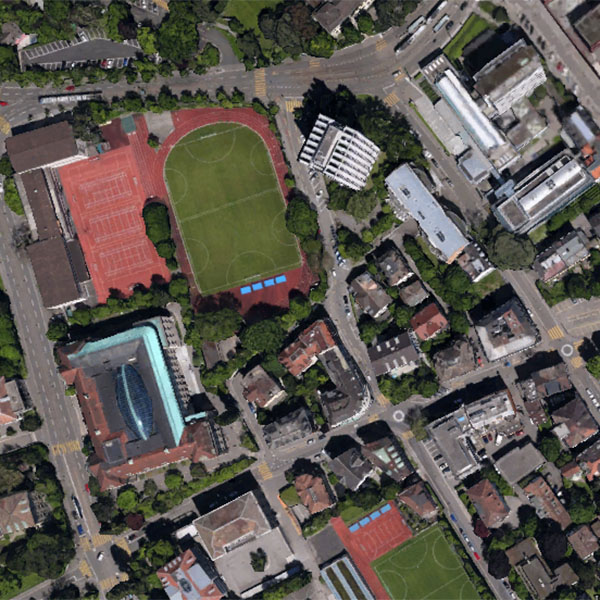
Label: School